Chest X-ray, AP view. Patient: 71 years old, sex M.
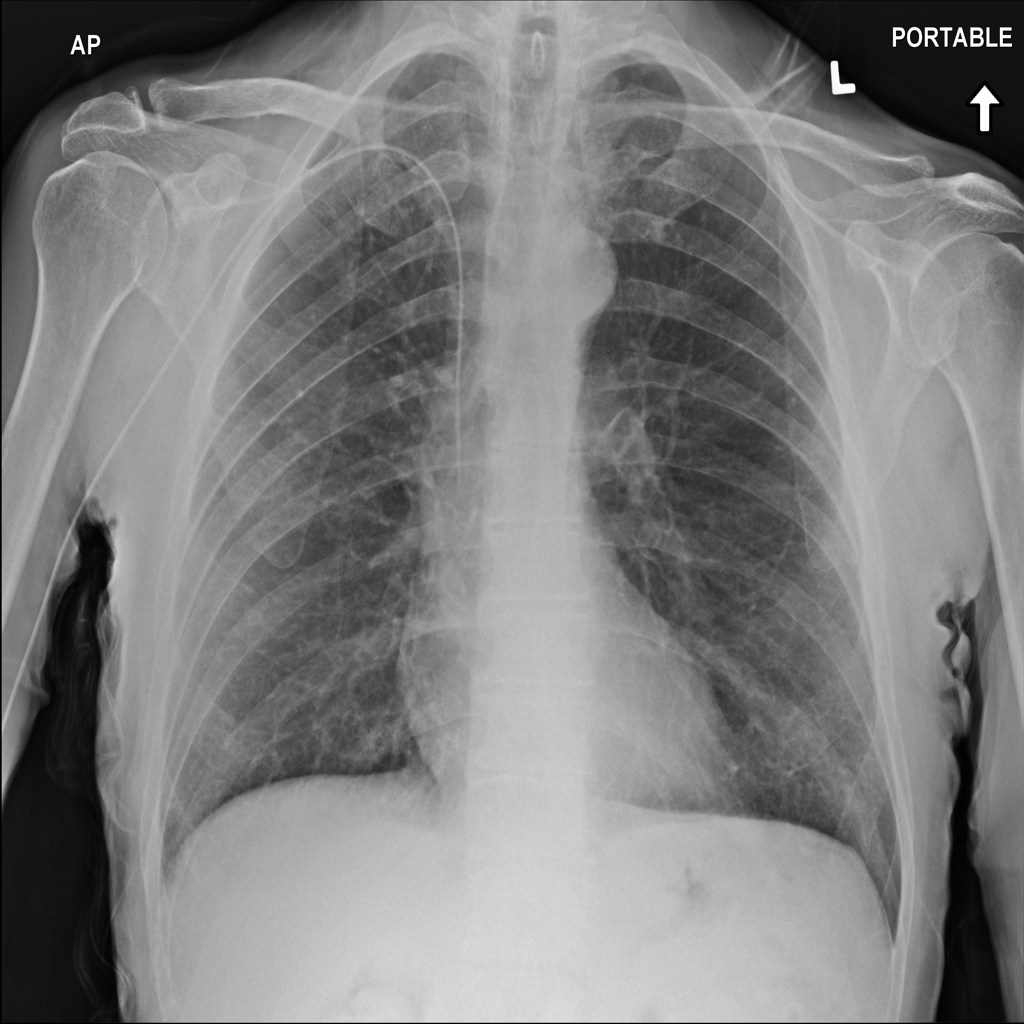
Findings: No Finding